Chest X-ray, PA view. Patient: 23 years old, sex M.
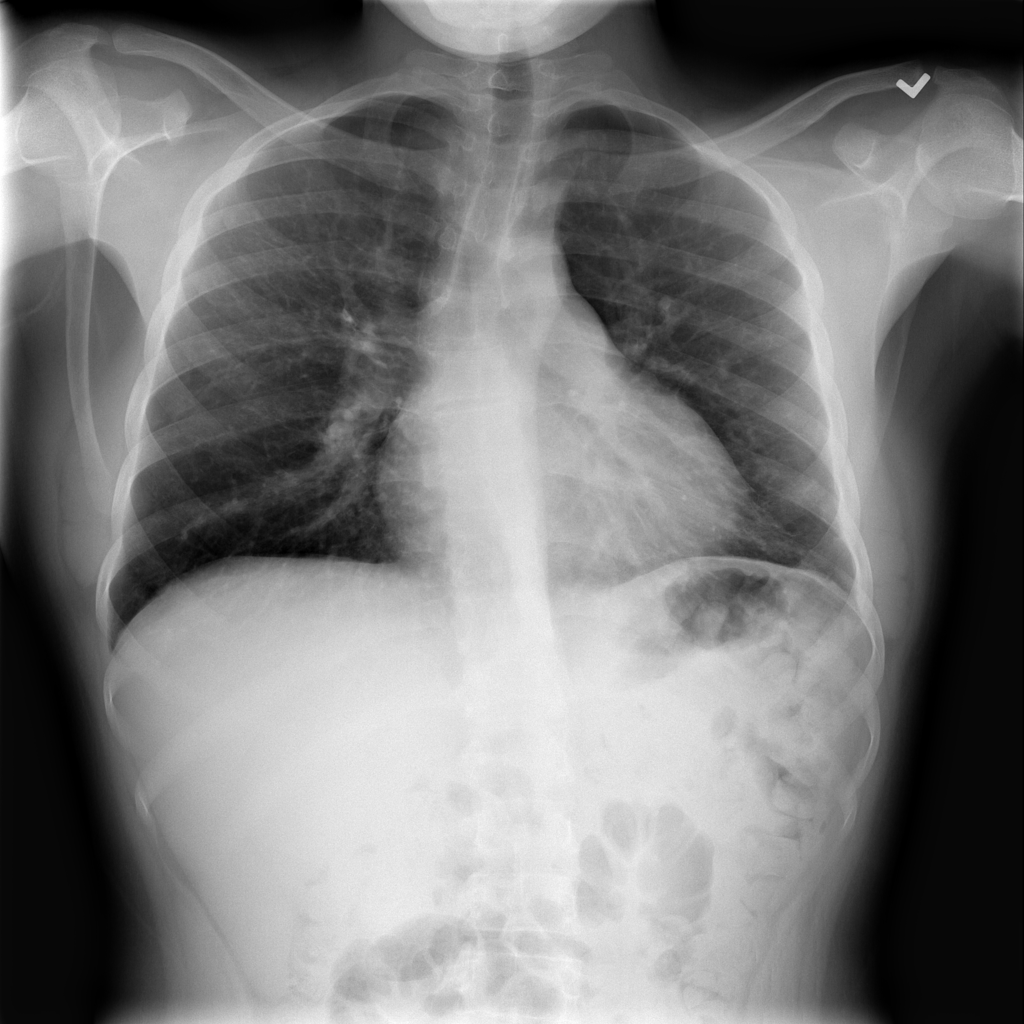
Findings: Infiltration